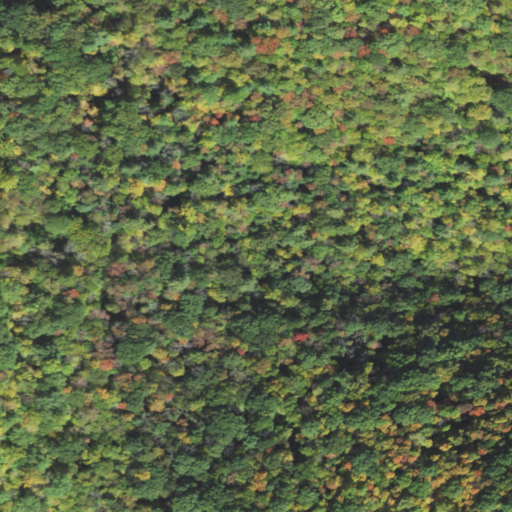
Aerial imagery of valley in Pennsylvania named Sanders Draft containing mixed forest, deciduous forest, evergreen forest, and open development